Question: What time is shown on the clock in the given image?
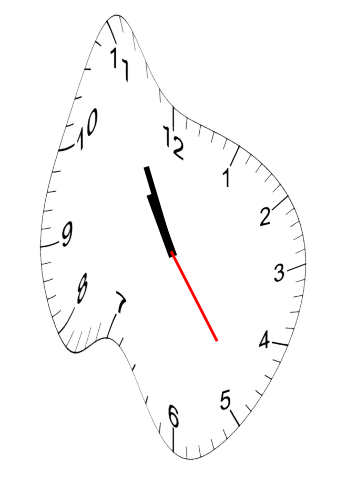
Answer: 10:55:24